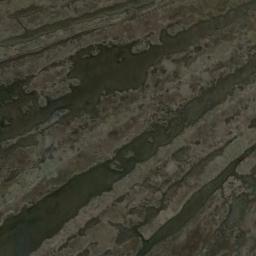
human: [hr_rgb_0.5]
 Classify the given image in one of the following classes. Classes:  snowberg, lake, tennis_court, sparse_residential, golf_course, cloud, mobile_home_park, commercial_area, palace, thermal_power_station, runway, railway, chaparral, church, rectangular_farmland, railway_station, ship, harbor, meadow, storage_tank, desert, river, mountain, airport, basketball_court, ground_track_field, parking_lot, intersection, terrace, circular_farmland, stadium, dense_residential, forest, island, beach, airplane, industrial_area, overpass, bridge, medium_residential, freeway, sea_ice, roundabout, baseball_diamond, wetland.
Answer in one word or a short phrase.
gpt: wetland